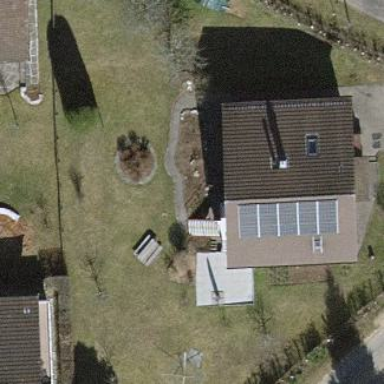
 designed for leisure activities on land."